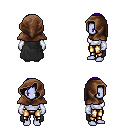
a pixel art fantasy rpg character, female body template, dark elf, purple skin, black cape, gold greaves, blue long bangs hairstyle, cloth hood, white cloth bracers, four views (front, back, left, right), 2x2 character sprite sheet, small pixel art, hard edges, no anti-aliasing